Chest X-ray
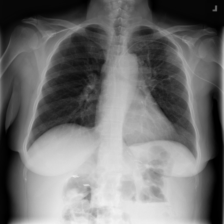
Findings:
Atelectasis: positive
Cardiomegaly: negative
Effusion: negative
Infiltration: positive
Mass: negative
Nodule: negative
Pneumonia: negative
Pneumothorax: negative
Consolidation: negative
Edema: negative
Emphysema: negative
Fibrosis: negative
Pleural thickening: negative
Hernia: negative